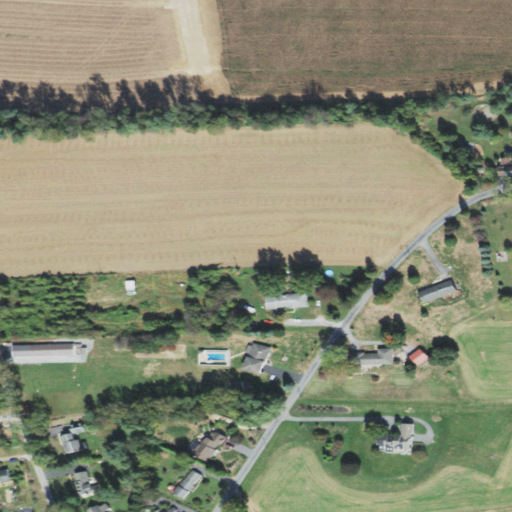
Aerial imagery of mountains in Pennsylvania named Manor Hills containing cultivated crops, open development, pasture, low intensity development, shrub, deciduous forest, and medium intensity development